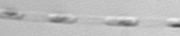
Label: Skeletonema